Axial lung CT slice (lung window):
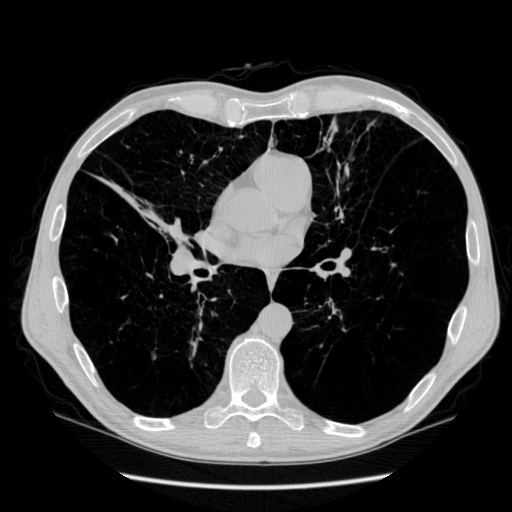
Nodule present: no